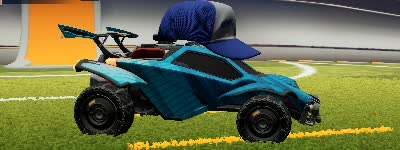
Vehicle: octane